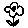
Label: flower